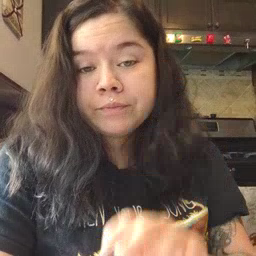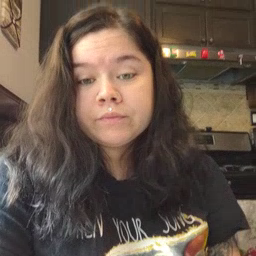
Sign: finger